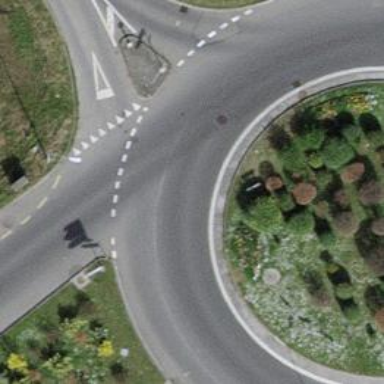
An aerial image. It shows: Asphalt road that is secondary route leading to roundabout.